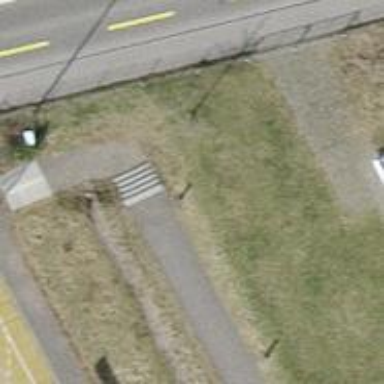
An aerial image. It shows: Road with steps.